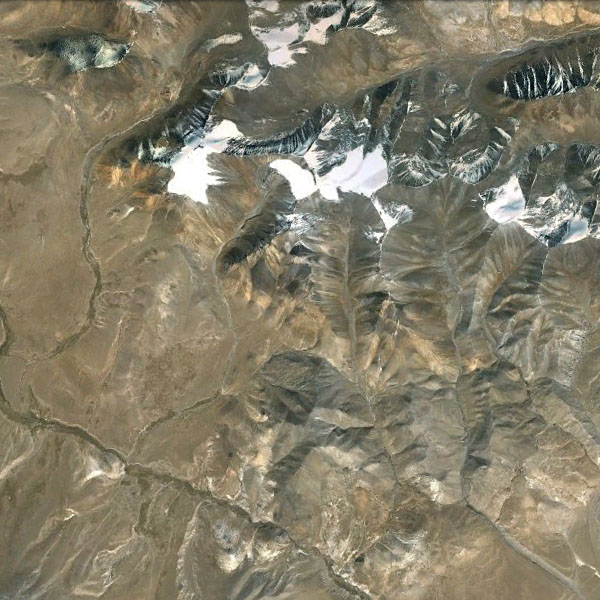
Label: Mountain